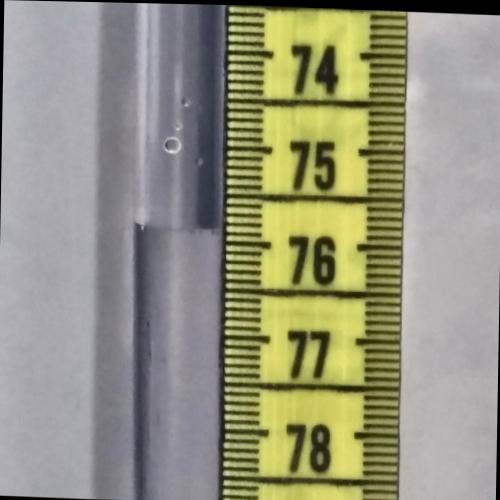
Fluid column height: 75.9 cm